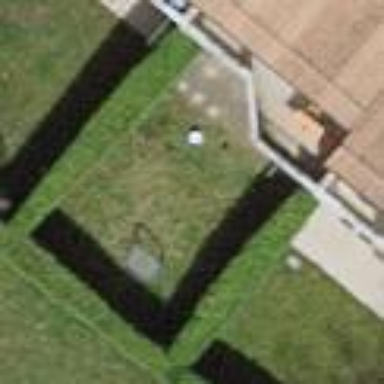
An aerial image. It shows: Garden surrounded by fence.